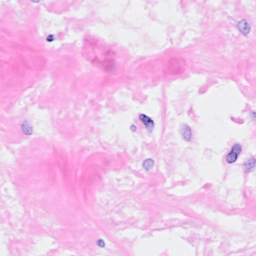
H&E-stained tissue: Breast